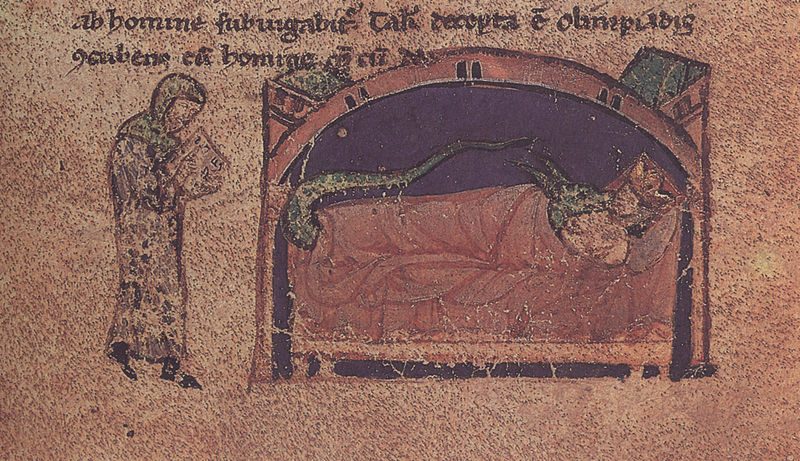
Titel: Alexanderroman
Institution: Leipzig, Stadtbibliothek
Schlagwörter: berg, mann, grün, braun, frau, haus, rot, tier, malerei, bild, decke, krone, schwanz, schlafen, kaiser, könig, bett, krank, buch, burg, traum, text, schlange, krankheit, teufel, maul, fressen, mittelalter, priester, mönch, ungeheuer, beissen, monster, latein, alkoven, buchmalerei, mann schlange